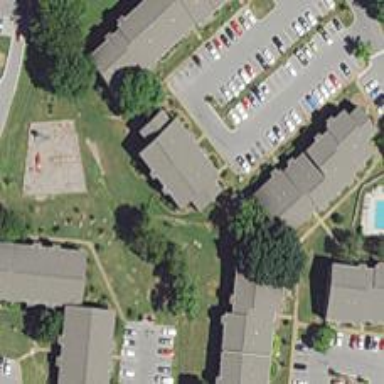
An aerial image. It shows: Dog park for leisure land.